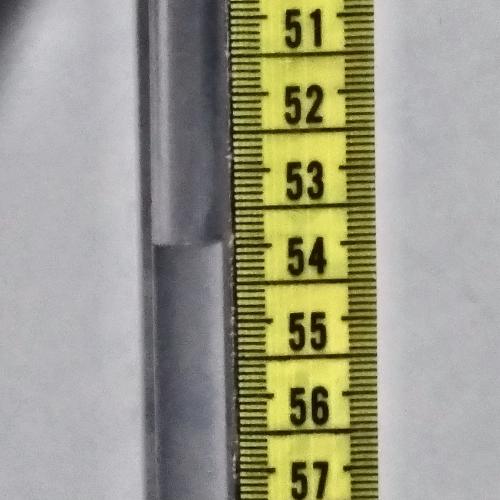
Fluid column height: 54.0 cm